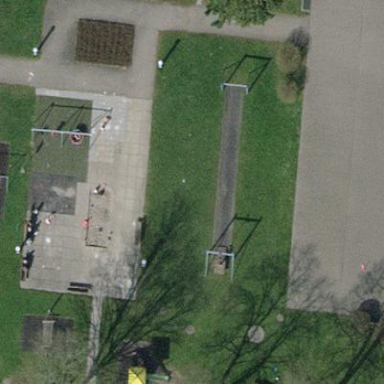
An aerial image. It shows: Playground area for leisure activities on the land.